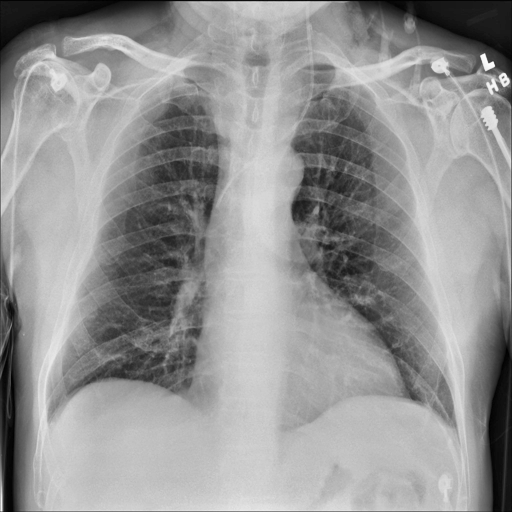
Finding: NORMAL